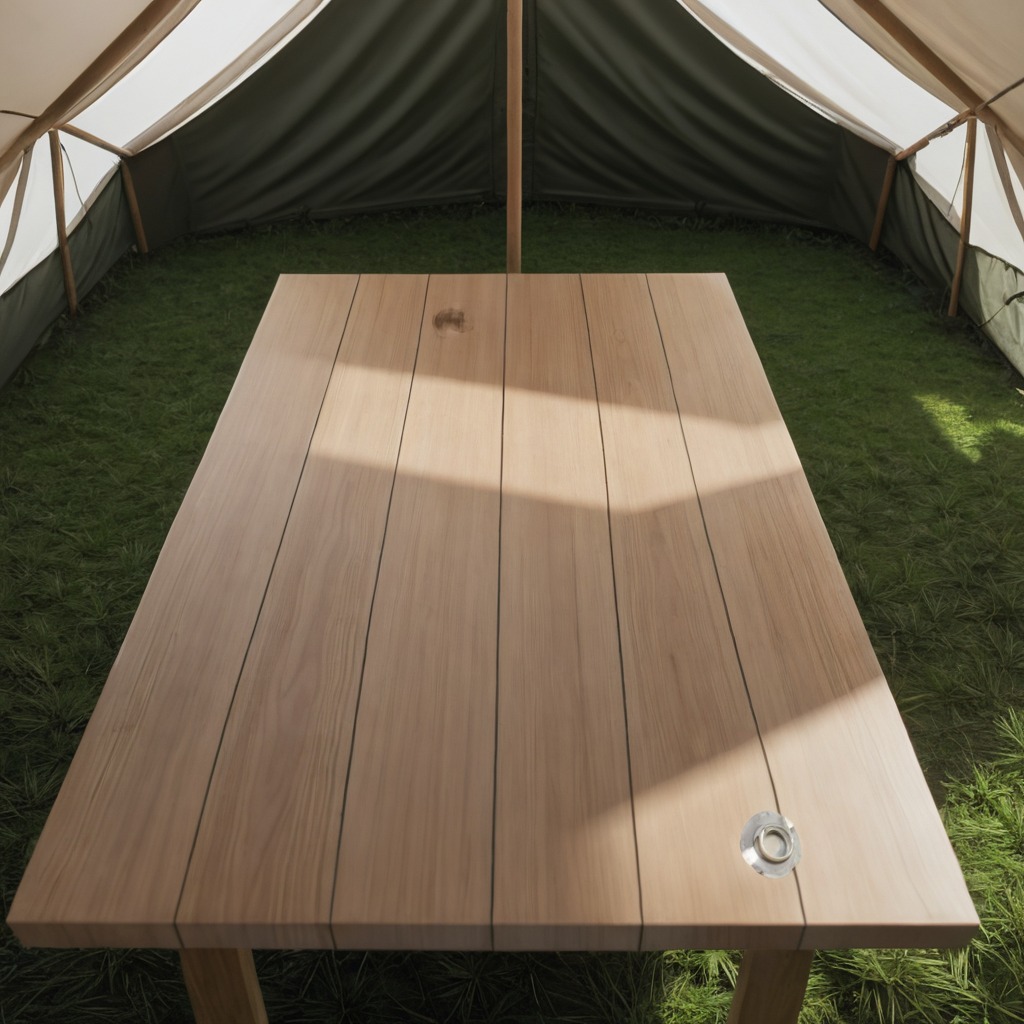
A metal nut is lying on a wooden table inside a jungle field workshop tent.